Interaction volume radius: 10 \u00c5
Interaction volume height: 30 \u00c5
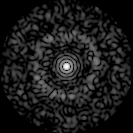
Disorder parameter: 0.8274